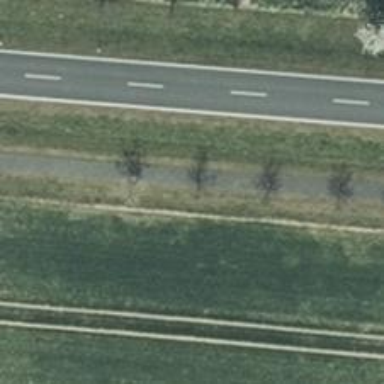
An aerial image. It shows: Deciduous broadleaved tree.